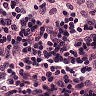
Metastatic tissue present: no